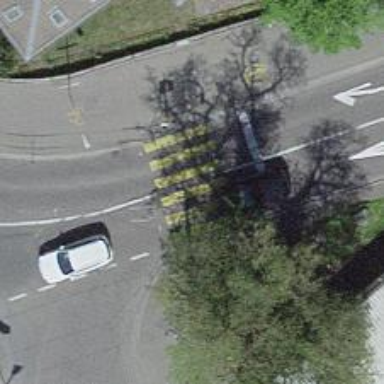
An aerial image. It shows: Asphalt footway with crossing equipped with traffic signals.